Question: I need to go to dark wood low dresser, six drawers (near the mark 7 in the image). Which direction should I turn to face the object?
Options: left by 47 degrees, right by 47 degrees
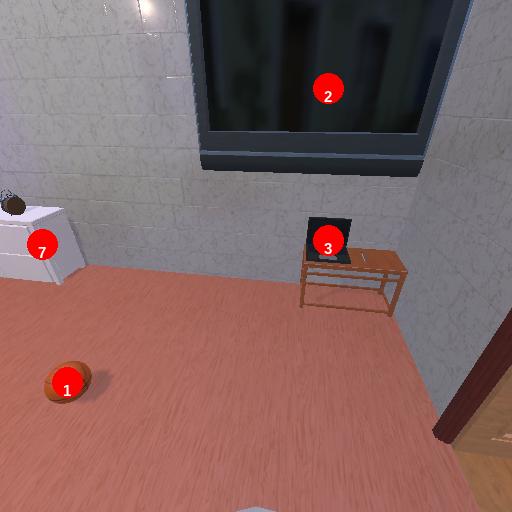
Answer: left by 47 degrees